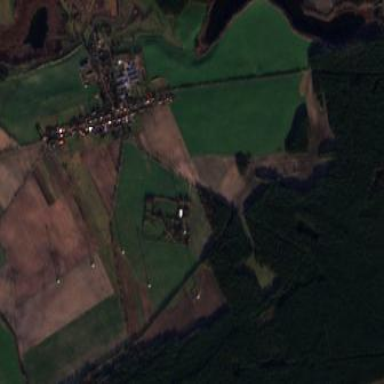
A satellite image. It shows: Picturesque farmland scene.